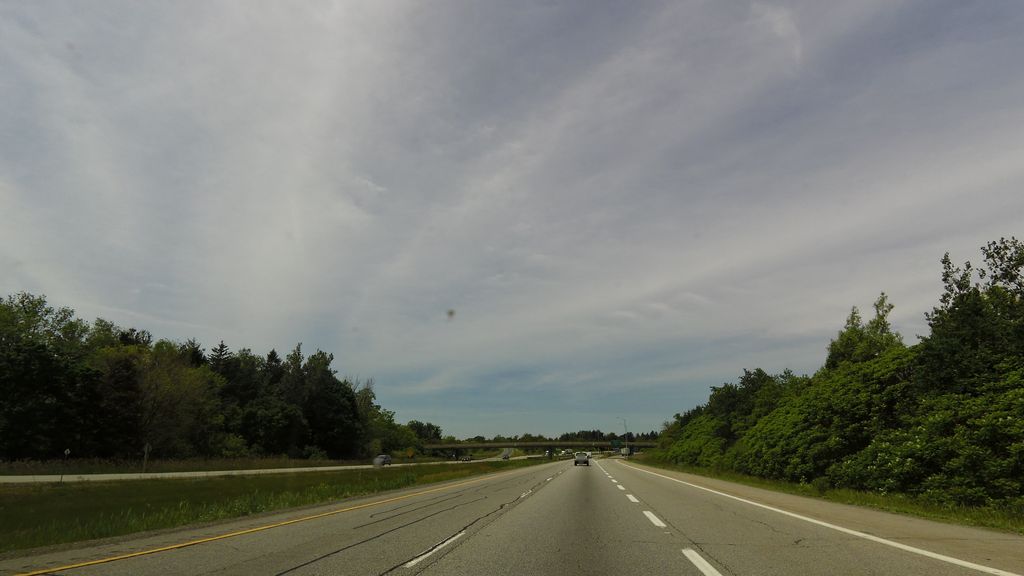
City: hamilton